Question: i am running xampp on my windows 7 machine. i've downloaded the sourcecode for concrete5 5.4.2.2 (that is a PHP-based CMS) but some directories are not writeable, see screenie:

since there is no such thing as chmod on windows i am now wondering how to make the folders writeable by the webserver?!
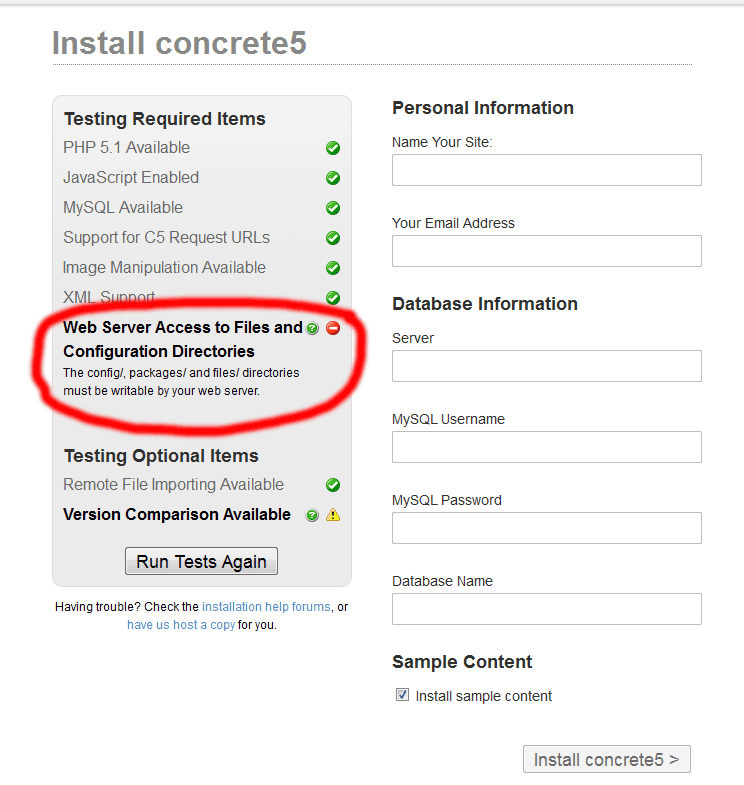
Answer: There are two steps that should help you. First, check what user the web server is running as. If you can't see it easily, just Task Manager - it should show you. Then, once you know that user, give him read/write permissions through windows explorer to that folder. Alternatively, you could give "eveyone" access this way, but that has some serious security implications.